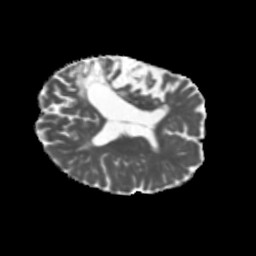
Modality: MD
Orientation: axial
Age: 69
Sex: female
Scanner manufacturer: siemens
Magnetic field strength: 3 T
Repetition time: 5.47 s
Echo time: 0.0854 s